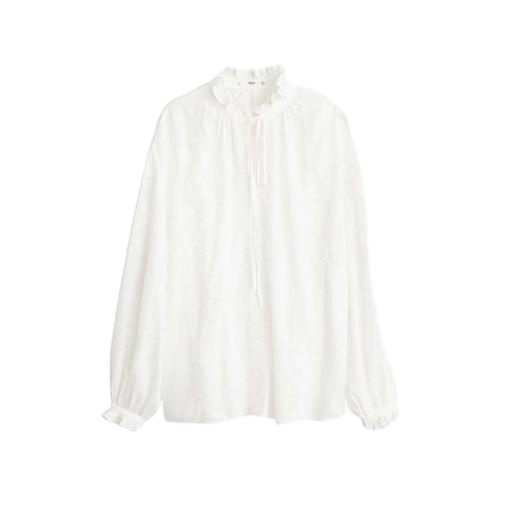
white embroidered voile shirt, white embroidered long-sleeved blouse, high-neck blouse, white background